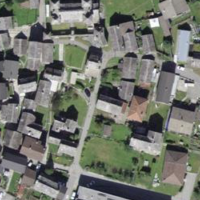
EUNIS habitat code: 55
Species observed at this site:
Certhia familiaris
Phoenicurus ochruros
Phoenicurus phoenicurus
Passer italiae
Sylvia atricapilla